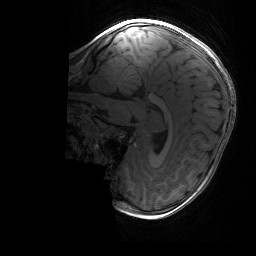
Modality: T1w
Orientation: sagittal
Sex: male
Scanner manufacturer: siemens
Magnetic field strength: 3 T
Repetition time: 1.9 s
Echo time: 0.00243 s